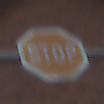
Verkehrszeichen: Stop
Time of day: MorningAfternoon
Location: Outdoor (Suburban)
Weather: Overcast
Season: NotSpecified
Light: Natural